Field crop: tomato
Growth stage: 2
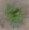
Species: solanum